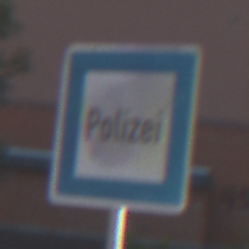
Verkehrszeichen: Polizei
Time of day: MorningAfternoon
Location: Outdoor (Suburban)
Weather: PartlyCloudy
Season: NotSpecified
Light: Natural